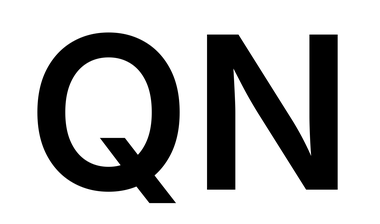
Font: Inter_SemiBold